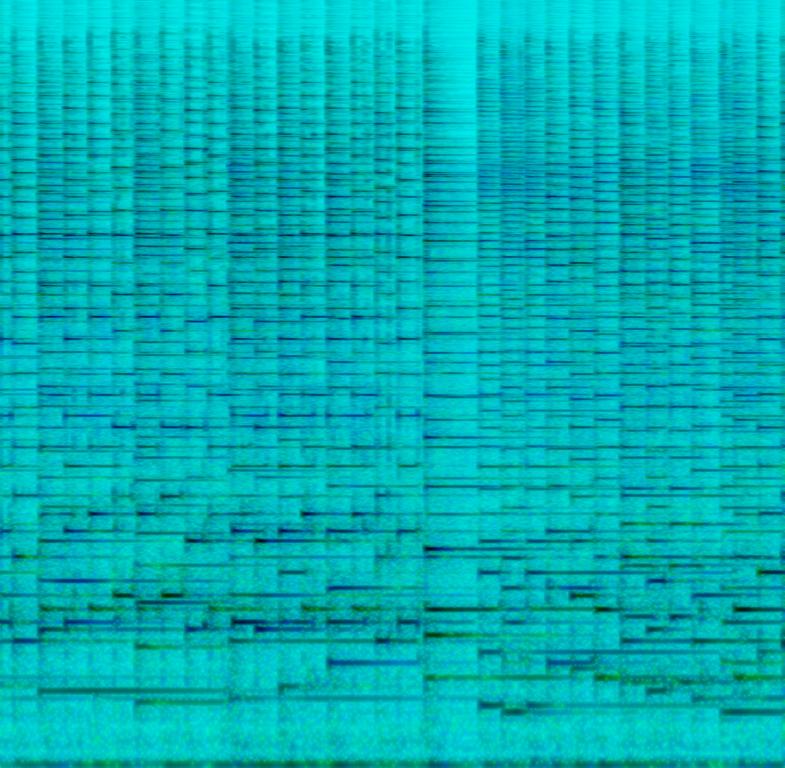
The low quality recording features a wide harpsichord melody. It sounds passionate, emotional and the recording is noisy.